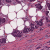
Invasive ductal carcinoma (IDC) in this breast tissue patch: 1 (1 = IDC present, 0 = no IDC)